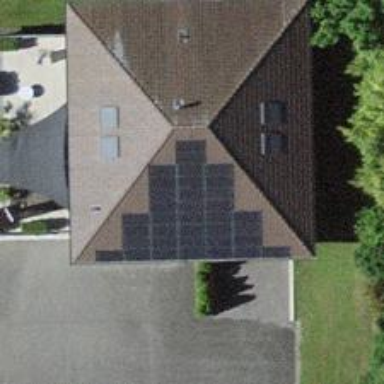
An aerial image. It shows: Solar power generator using photovoltaic method with solar photovoltaic panel types.